Question: I created a test .NET application that I need to learn ways to localize or translate. Say, I created my form derived from 'Windows.Forms.Form', that in turn created a .resx file. I understand that the Visual Studio's designer allows to change text for UI elements, but what if I want to add my own resource string that is used in the code? I tried adding it manually to the .resx file, but I got this warning:

And also what's up with that other stuff in the .resx file, that I marked in green in my screenshot above? You see the way I was picturing the process of translation was by sending the .resx file to the person doing the translation, but with all that "junk" in the .resx file it will be quite confusing for a person that is not familiar with programming.
So can someone give their insight on these points?
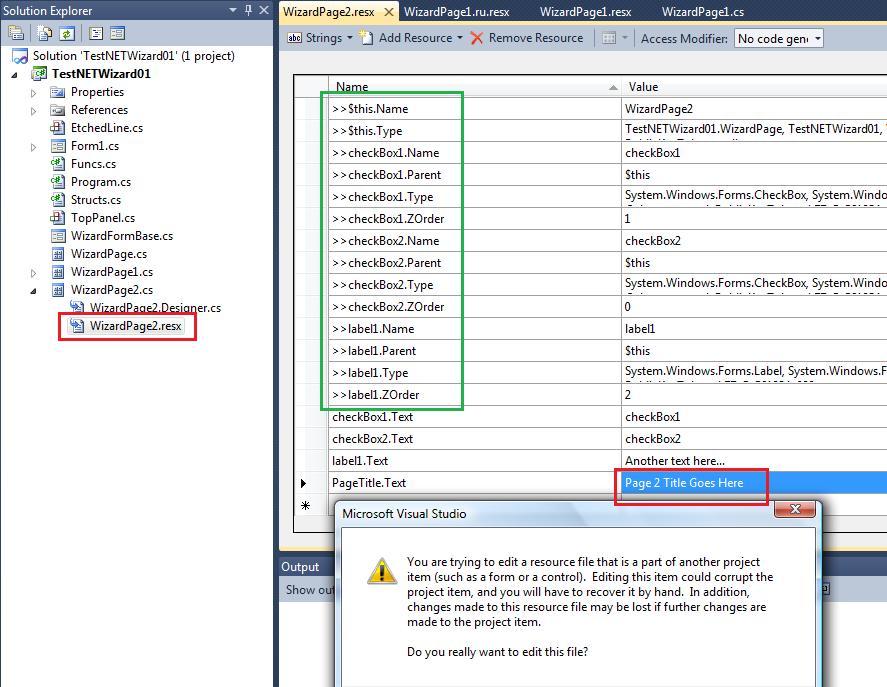
Answer: If you want to go with resource files, simply add another resource file to your project by add new item > resource file...
This will be available for you strongly typed via 'ResourceFileName.ResourceName'
The attached resources for your forms are generated by visual studio and it seems you should not really change them for that reason (code generation...).
Don't know what exactly those marked things are but seems to something you have in your form window? Checkbox1 etc... should actually match with the elements within your form.